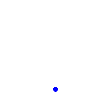
Particle: electron